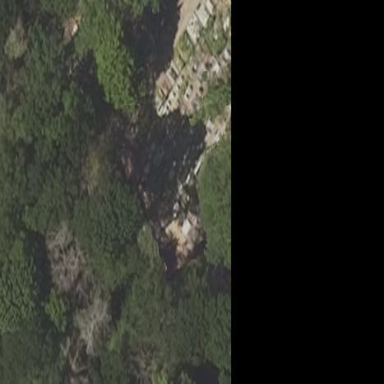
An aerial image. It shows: Sector in the cemetery.